Question: I asked this question earlier but didn't communicated it clearly, so forgive me for the duplicate. This should be better.
I need to figure the position of a coordinate, given three other coordinates and 2 slopes. Basically, the intersection point of two lines. However, I don't have all of the information normally available to solve this.
I have an arbitrary shape defined by a bunch of vertices. The user may drag a line between these vertices and the shape should react as the diagrams below show.
So in the first example, the user drags line EF from the position on the left to the position on the right (line E2F2). What needs to happen is that line EF grows/shrinks such that it's slope stays the same and that it's beginning and ending coordinates remain on the lines DE and AF respectively. This is shown as line E2F2.
This needs to be generic enough that it can handle any sort of strange or regular angles I throw at it. The second set of shapes shows a simpler approach. The user drags line CD to the position of C2D2. Notice how the slopes stay the same and D2 essentially slides down that diagonal line and B2C2 and C2D2 both extend in length. The result is that all 3 slopes stay the same but lines B2C2 and C2D2 grow in length to stay connected, while line D2E2 shrinks.

You'll need to understand that when dragging line EF, you're actually moving the coordinate "E". So, figuring the first coordinate is easy. And the previous and next one's never change. So I essentially have the slopes of the 3 relevant lines and 3 of the 4 necessary coordinates. I need the 4th, so in my example, F2 or D2.
This code is called on an event every time the coordinate moves. Lets say we're dragging line EF - the coordinate is E then.
'''
var next = this.model.get("next"), // coordinate F
nextNext = next.get("next"), // coordinate A
nextDx = nextNext.get("x") - next.get("x"), // delta X of AF
nextDy = nextNext.get("y") - next.get("y"), // delta Y of AF
prev = this.model.get("prev"), // coordinate D
prevDx = prev.get("x") - this.model.get("x"), // delta X of DF
prevDy = prev.get("y") - this.model.get("y"), // delta Y of DF
selfDx = next.get("x") - this.model.get("x"), // delta X of EF
selfDy = next.get("y") - this.model.get("y"), // delta Y of EF
selfX = this.initialCoords.x + this.shape.getX(), // the new position of E
selfY = this.initialCoords.y + this.shape.getY(),
selfM, selfB, prevM, prevB, nextM, nextB, m, x, y, b;
// check for would-be infinities
if (selfDx == 0) {
// **** THIS WHOLE BLOCK IS CORRECT ****
// i'm vertical
// we can safely assume prev/next aren't also vertical. i think? right?
prevM = prev.get("slope");
prevB = prev.get("y") - prevM * prev.get("x");
var myX = selfX,
myY = prevM * myX + prevB;
this.model.set({
x: myX,
y: myY
});
nextM = next.get("slope");
nextB = next.get("y") - nextM * next.get("x");
var nextX = selfX,
nextY = nextM * nextX + nextB;
next.set({
x: nextX,
y: nextY
});
} else if (selfDy == 0) {
//***** THIS WHOLE BLOCK IS CORRECT **** //
// i'm horizontal
if (prevDx == 0) {
// prev is a vertical line
this.model.set({
y: selfY
});
} else {
prevM = prev.get("slope");
prevB = prev.get("y") - prevM * prev.get("x");
var myY = selfY,
myX = (selfY - prevB) / prevM;
this.model.set({
x: myX,
y: myY
});
}
if (nextDx == 0) {
// next is a vertical line
next.set({
y: selfY
});
} else {
nextM = next.get("slope");
nextB = next.get("y") - nextM * next.get("x");
var nextY = selfY,
nextX = (selfY - nextB) / nextM;
next.set({
x: nextX,
y: nextY
});
}
} else {
// HELP HERE - you've chosen to drag an arbitrarily angled line. Figure out the "next" coordinate given the "current" one.
selfM = this.model.get("slope");
selfB = this.model.get("y") - this.model.get("slope") * this.model.get("x");
if (selfM < 0) {
prevM = prev.get("slope");
prevB = prev.get("y") - prevM * prev.get("x");
var myY = selfY,
myX = (selfY - prevB) / prevM;
// CORRECT, but need "next" position based on this
this.model.set({
x: myX,
y: myY
});
} else {
// CORRECT but need "next" position based on this.
var myX = selfX;
this.model.set({
x: myX
});
}
}
'''
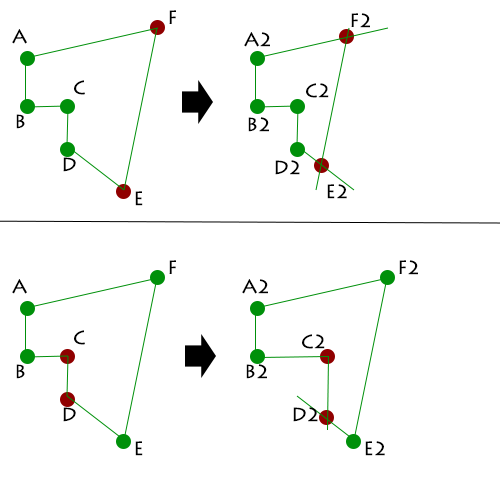
Answer: I had a similar situation and had some success using this page as reference :
<URL>
You should be able to enumerate all your lines testing for any points where they cross your moving line. These will be the new coordinates.
The equations in the wiki article assume lines of infinite length which you should be aware of but should actually be what you want (I think - there are probably edge cases).